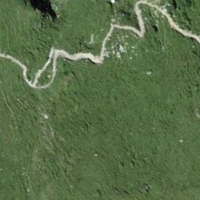
EUNIS habitat code: 26
Species observed at this site:
Arnica montana